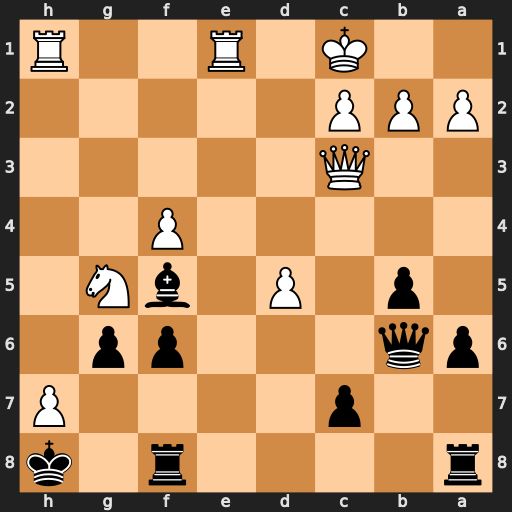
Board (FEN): r4r1k/2p4P/pq3pp1/1p1P1bN1/5P2/2Q5/PPP5/2K1R2R
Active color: b
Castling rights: -
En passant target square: -
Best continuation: b4 Qc4 fxg5